Question: I am working on an android application in Titanium. When i do a direct build by clicking 'Run>Android Emulator', the size of 'app.apk' file generated under '"approot/build/android/build"' is and i could able to copy this file in my device and install.
But when i package and distribute for Android store by choosing , the and when i copy this directly to device and try to install. Its actually not getting installed.
Will the app built using distribution process will be this size? please suggest.
Click on this link to see the output bigger : <URL>

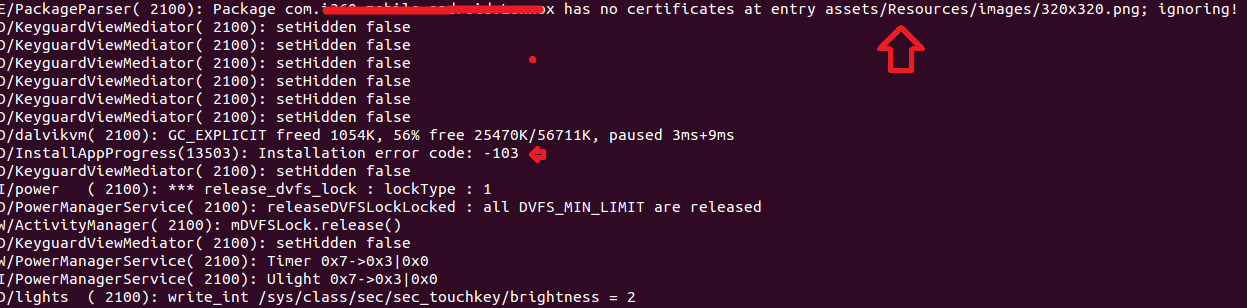
Answer: I found the solution, below are the answer to my question
1) Yes, when app is executed for production the file size will be reduced.
2) After publishing the app to a specific folder, we should be signing the application using below
command
'jarsigner -verbose -keystore /home/balan/tmp/KeyStore360/android.keystore myproject.apk androidalias'
Thanks for Steelight letting me know about the 'adb logcat', this helped me to sort out that my apk file missing certificate.